Question: I'm following the first half of <URL> to upload CSV files and create new "samples" in my rails app.
I'm trying to create a mysamples page that renders only the current user's samples. So far if I add a sample one at a time through a form it will show up on this page.
But when I upload the CSV the new samples aren't getting associated with the user.
Any suggestions for the best way to do this?
Thanks for your help.
Sample_Controller.rb
'''
class SamplesController < ApplicationController
before_action :set_sample, only: [:show, :edit, :update, :destroy]
after_action :verify_authorized
respond_to :html
def home
@samples = Sample.all
authorize @samples
end
def admin_only
end
def index
@q = Sample.search(params[:q])
@samples = @q.result(distinct: true).order("created_at DESC").paginate(:page => params[:page], :per_page => 10 )
respond_with(@samples)
authorize @samples
end
def mysample
@samples = Sample.all
authorize @samples
end
def import
@samples = Sample.all
if params[:file].present?
Sample.import(params[:file], params[:user_id])
redirect_to root_url, notice: "Samples Imported"
else
redirect_to root_url, notice: "You need to choose a file first!"
end
authorize @samples
end
def show
respond_with(@sample)
end
def new
@sample = Sample.new
respond_with(@sample)
authorize @sample
end
def edit
end
def create
params[:sample][:user_id] = current_user.id
@sample = Sample.new(sample_params)
authorize @sample
if @sample.save
redirect_to @sample, notice: 'Sample was successfully created.'
else
render action: 'new'
end
end
def update
if @sample.update(sample_params)
redirect_to @sample, notice: 'Sample was successfully updated.'
else
render action: 'edit'
end
'''
end
'''
def destroy
@sample.destroy
authorize @sample
respond_with(@sample)
end
private
def set_sample
@sample = Sample.find(params[:id])
authorize @sample
end
def sample_params
params.require(:sample).permit(:line, :season, :style, :color, :date_out, :to_who, :date_in, :location,:user_id)
end
'''
end
Sample.rb model
class Sample < ActiveRecord::Base
belongs_to :user
'''
def self.import(file, user_id)
CSV.foreach(file.path, headers: true) do |row|
Sample.create! row.to_hash
end
end
end
'''
mysample.html.erb
'''
<div class="container">
<% @samples.each do |sample| %>
<% if sample.user == current_user %>
<div class="row sample">
<div class="col-md-4">
<strong>Line</strong>
<%= sample.line %>
</div>
<div class="col-md-4">
<strong>Season</strong>
<%= sample.season %>
</div>
<div class="col-md-4">
<strong>Style</strong>
<%= sample.style %>
</div>
</div>
<div class="row">
<div class="col-md-4">
<strong>Color</strong>
<%= sample.color%>
</div>
<div class="col-md-4">
<strong>Date Out</strong>
<%= sample.date_out %>
</div>
<div class="col-md-4">
<strong>To Who</strong>
<%= sample.to_who %>
</div>
</div>
<div class="row">
<div class="col-md-4">
<strong>Date In</strong>
<%= sample.date_in %>
</div>
<div class="col-md-4">
<strong>Location</strong>
<%= sample.location %>
</div>
<div class="col-md-4 bottom">
<%= link_to 'Check In | Out', edit_sample_path(sample), class: "btn btn-md btn-default" %>
</div>
</div>
<% end %>
<% end %>
</div>
'''
I used byebug to step through the model and haven't gotten any errors. But the last time I did it, I quit byebug, shut down the server, the restarted it and hit refresh on this url <URL>
This led to an error I hadn't seen.

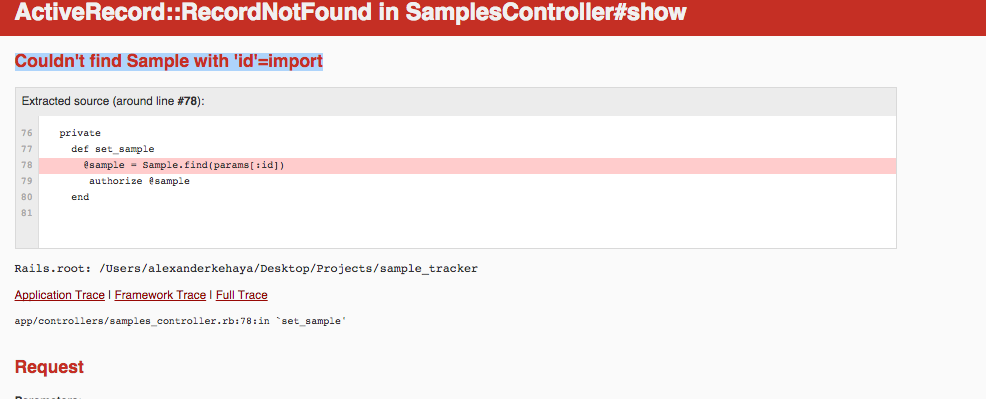
Answer: You're not passing in the user id so merge the user_id onto your hash:
'''
def self.import(file, user_id)
CSV.foreach(file.path, headers: true) do |row|
Sample.import(params[:file], current_user.id)
end
end
end
'''
You could find the user and do it through an association to ensure the user exists - how you want to deal with it not existing I leave to you. Using find_by so it doesn't throw an active record not found error, if you want that then just use find instead.
'''
def self.import(file, user_id)
user = User.find_by(id: user_id)
if user
CSV.foreach(file.path, headers: true) do |row|
user.samples.create! row.to_hash
end
end
end
end
'''